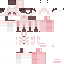
A female human skin with pale skin, wearing brown long hair dressed in a red tshirt and red pants, featuring a closed mouth.